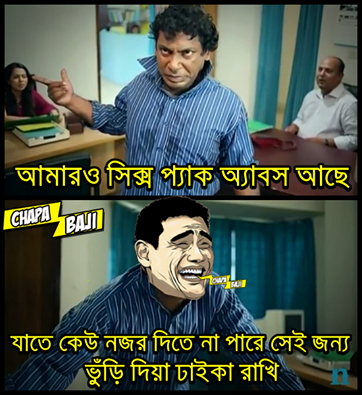
Text: আমারও সিক্স প্যাক অ্যাবস আছে যাতে কেউ নজর দিতে না পারে সেই জন্য ভুঁড়ি দিয়া ঢাইকা রাখি
Label: Non Hate